Question:
I have this page view in flutter and I get a blank page on the first page, how to solve this problem?
'''
PageView.builder(
physics: new NeverScrollableScrollPhysics(),
itemCount: allDays.length,
controller: _pageController,
itemBuilder: ( context, int index) {
return index == 0 ? Container() : _listDay(index-1);
},
)
'''
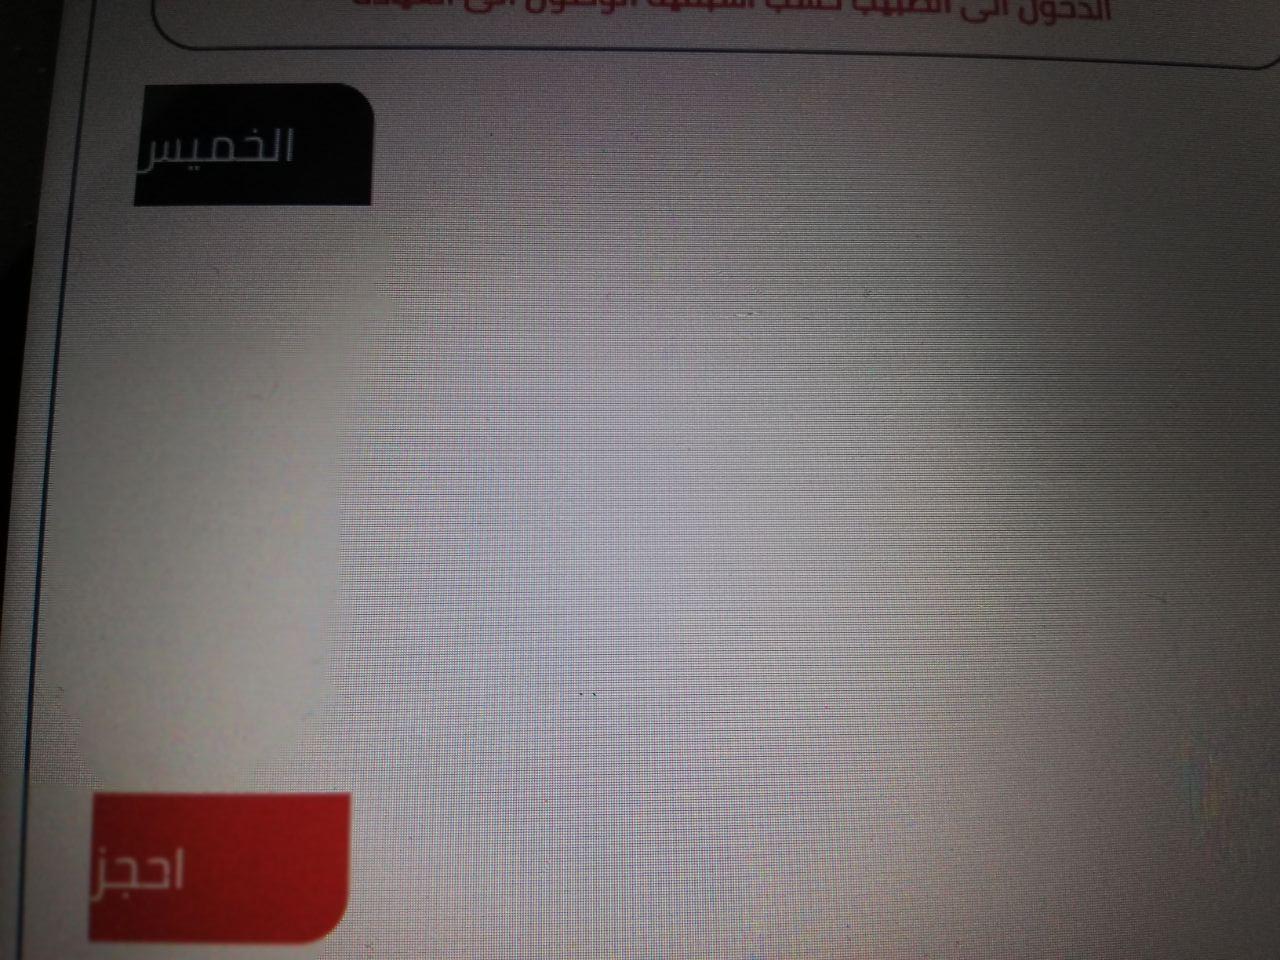
Answer: In the itemBuilder, you are returning an empty Container for index 0. As the index is zero-based, index 0 is the first page. Try the following:
'''
PageView.builder(
physics: new NeverScrollableScrollPhysics(),
itemCount: allDays.length,
controller: _pageController,
itemBuilder: ( context, int index) {
return _listDay(index);
},
)
'''